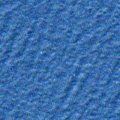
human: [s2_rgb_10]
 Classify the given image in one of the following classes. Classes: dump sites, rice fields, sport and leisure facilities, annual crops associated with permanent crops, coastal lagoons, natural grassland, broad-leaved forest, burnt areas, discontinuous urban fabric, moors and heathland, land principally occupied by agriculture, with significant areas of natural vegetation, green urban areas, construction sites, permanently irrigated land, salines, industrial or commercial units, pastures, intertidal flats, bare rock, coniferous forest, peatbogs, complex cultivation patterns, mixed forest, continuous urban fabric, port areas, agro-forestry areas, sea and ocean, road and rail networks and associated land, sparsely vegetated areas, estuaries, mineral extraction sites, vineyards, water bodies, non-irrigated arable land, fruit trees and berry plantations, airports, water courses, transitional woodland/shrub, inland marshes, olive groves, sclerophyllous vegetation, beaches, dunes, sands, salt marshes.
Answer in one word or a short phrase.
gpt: sea and ocean